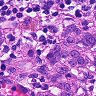
Metastatic tissue present: yes